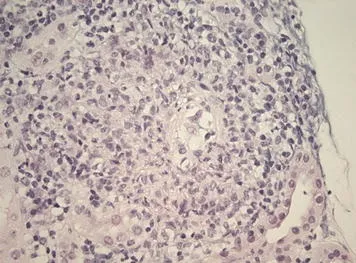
Light microscopy imaging of the renal biopsy demonstrating a small vessel vasculitis. Original magnification x400, using Haematoxylin-eosin stain.
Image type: pathology (h&e)